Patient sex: F
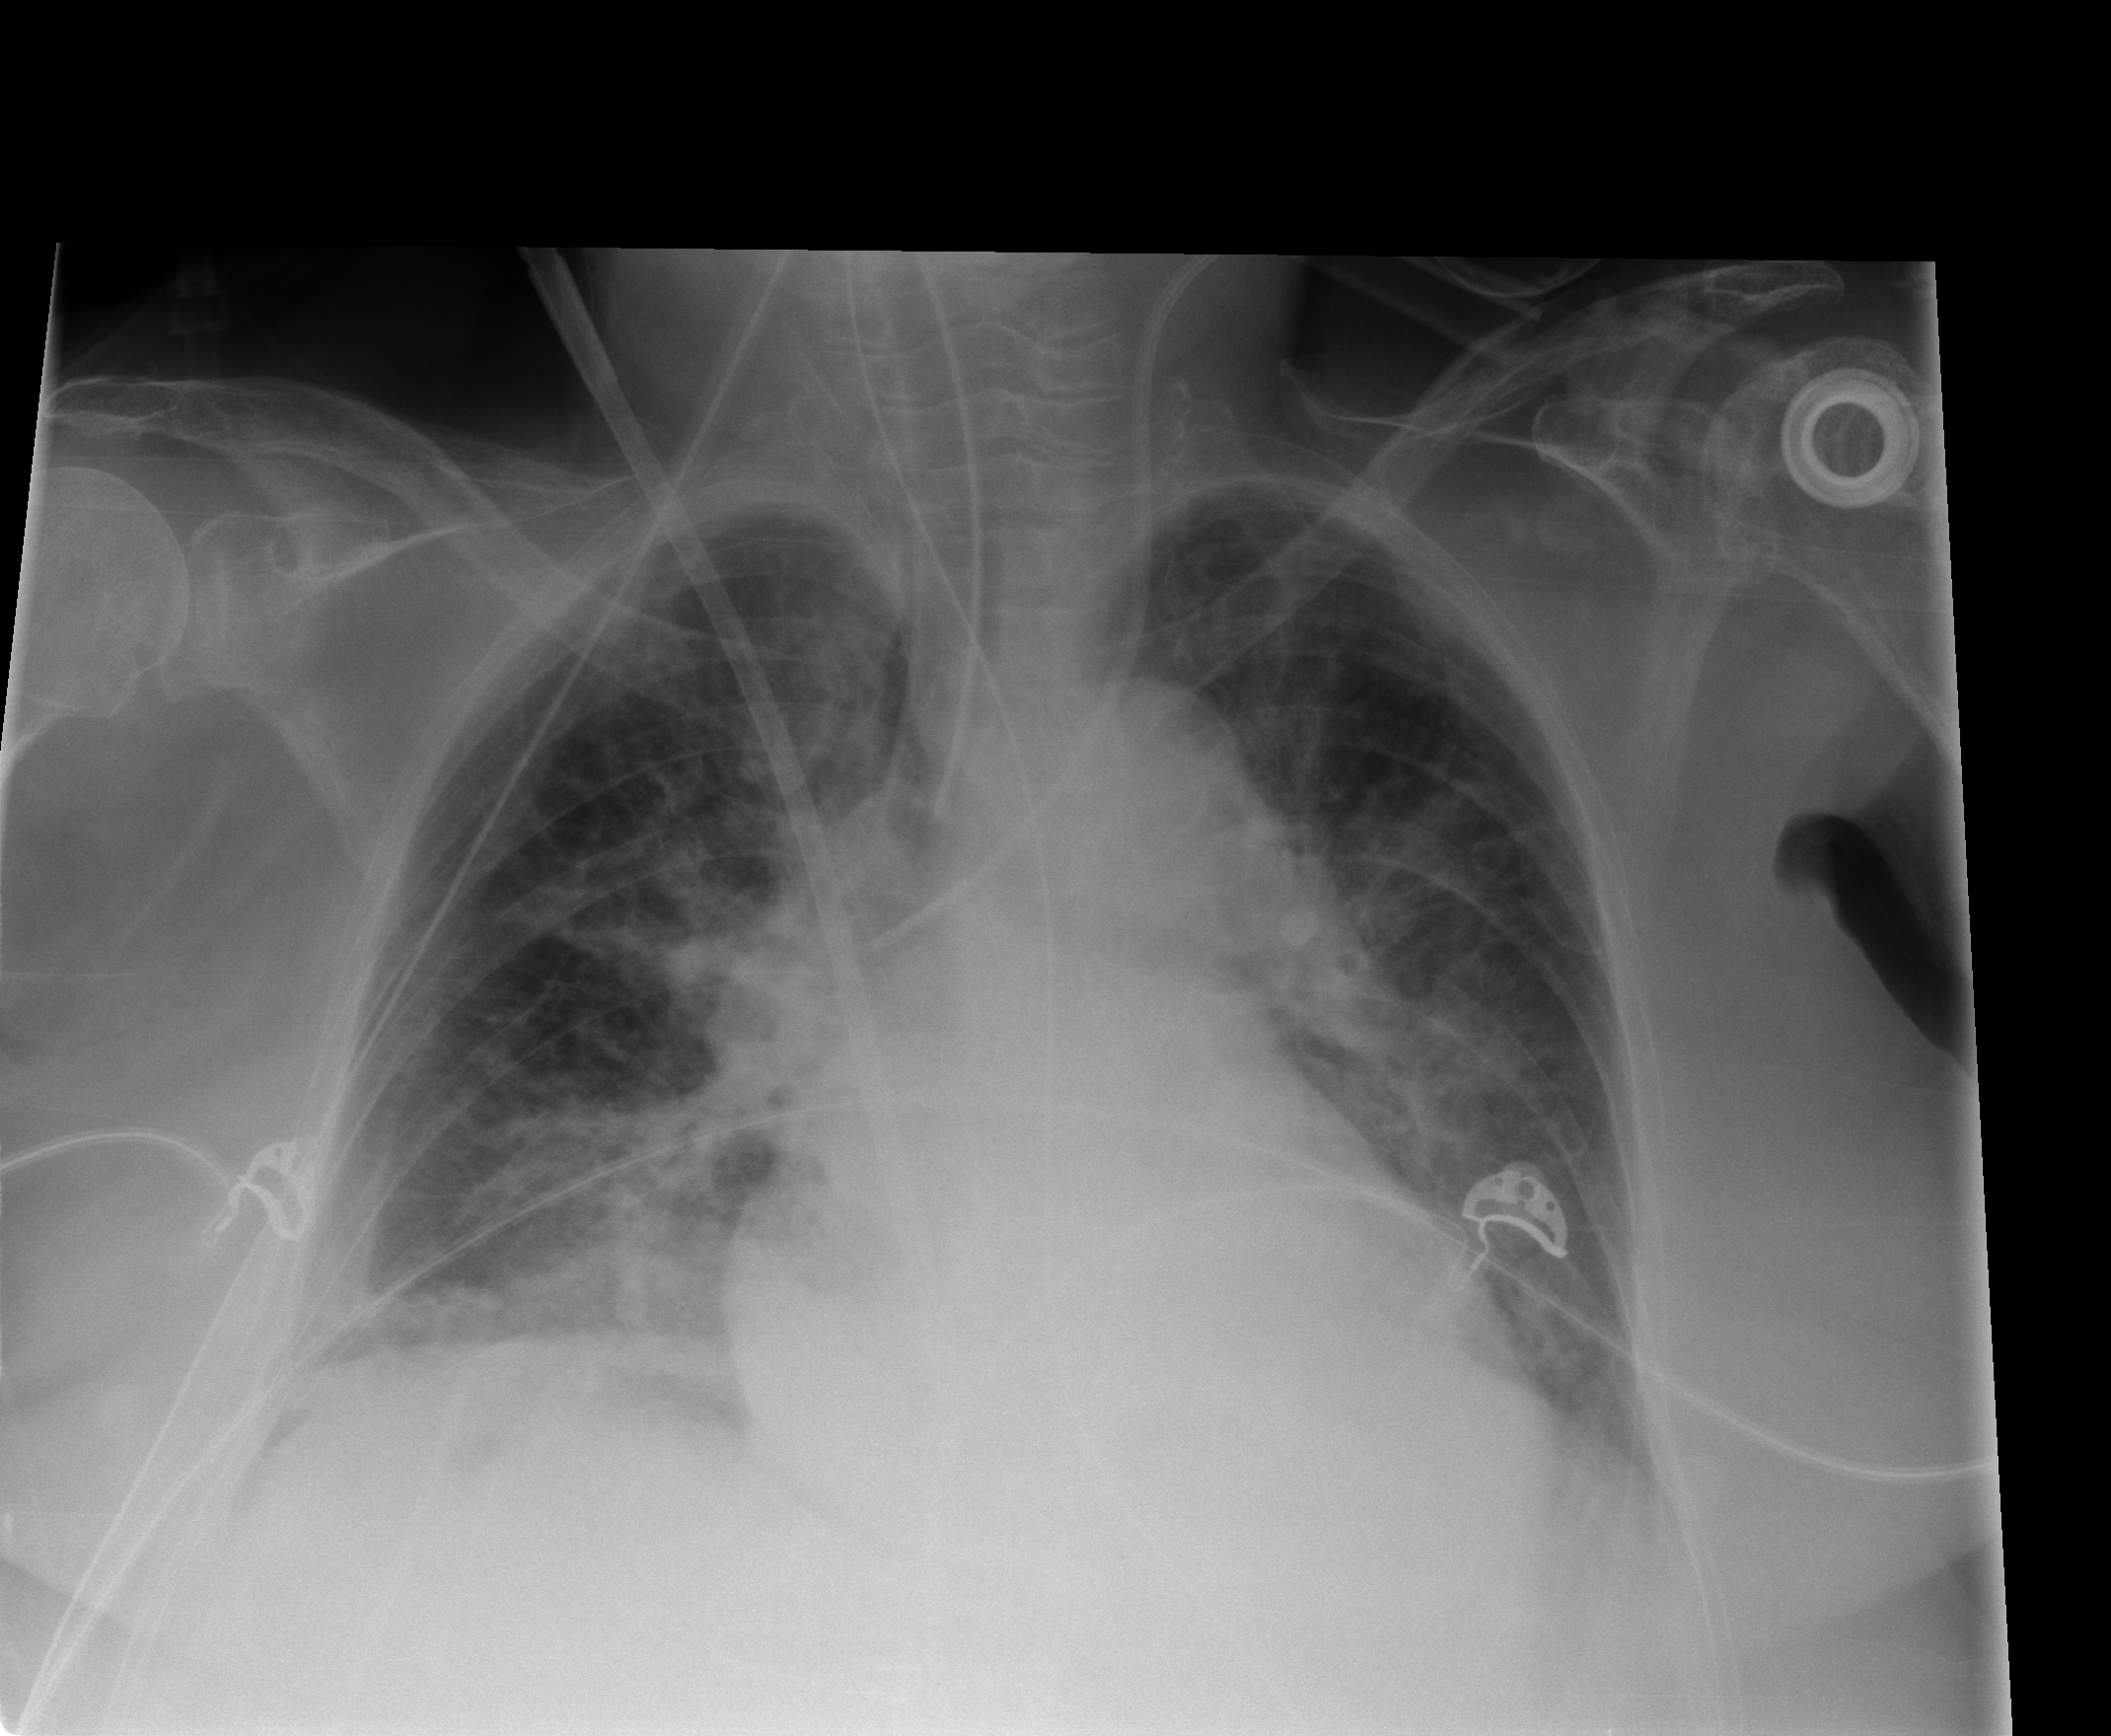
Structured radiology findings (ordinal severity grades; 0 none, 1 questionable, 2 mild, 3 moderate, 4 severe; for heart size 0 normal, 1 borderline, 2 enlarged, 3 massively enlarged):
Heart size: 2
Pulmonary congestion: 0
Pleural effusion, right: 1
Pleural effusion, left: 0
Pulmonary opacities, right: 2
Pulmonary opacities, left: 1
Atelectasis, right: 1
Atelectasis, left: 0